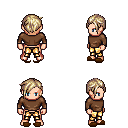
a pixel art fantasy rpg character, male body template, human, light skin, brown long-sleeve shirt, gold greaves, white blonde pixie cut hairstyle, brown slippers, four views (front, back, left, right), 2x2 character sprite sheet, small pixel art, hard edges, no anti-aliasing